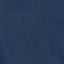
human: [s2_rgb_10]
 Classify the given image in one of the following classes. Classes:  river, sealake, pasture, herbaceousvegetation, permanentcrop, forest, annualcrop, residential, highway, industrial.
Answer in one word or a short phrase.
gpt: SeaLake